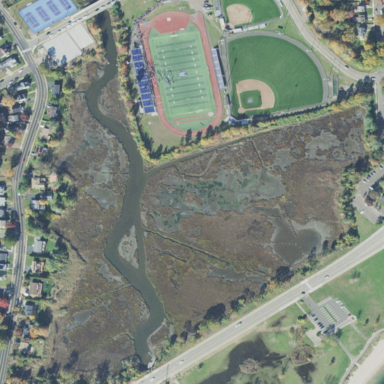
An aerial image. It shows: Marshy wetland area.